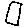
Label: square